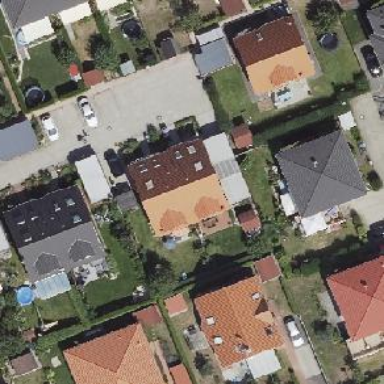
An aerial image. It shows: Semidetached house with gabled roof.